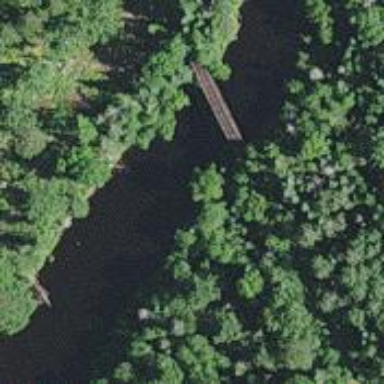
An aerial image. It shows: Disused railway bridge.